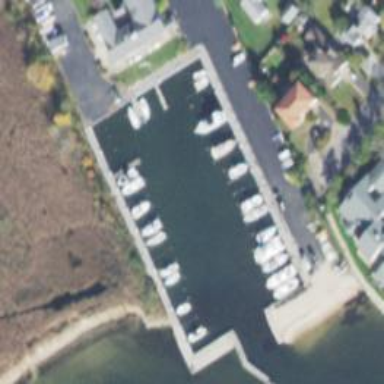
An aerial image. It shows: Marina on leisure land.